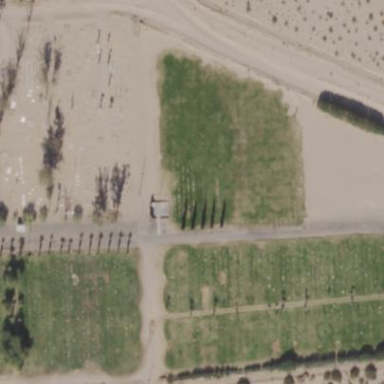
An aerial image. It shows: Cemetery.